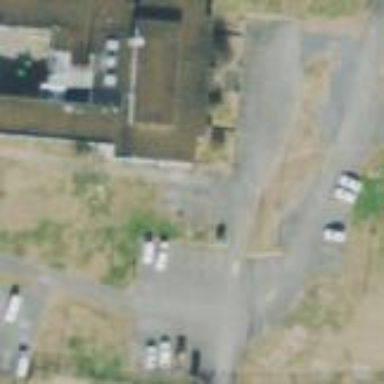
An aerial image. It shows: Prison building with flat roof.